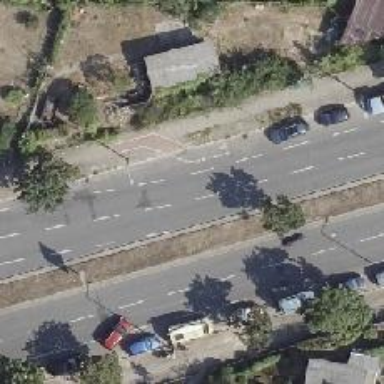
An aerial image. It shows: Dual carriageway secondary road with asphalt surface.